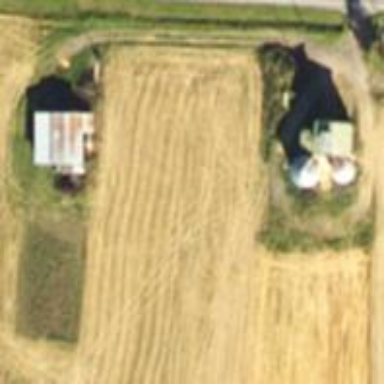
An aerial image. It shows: Farmyard area.